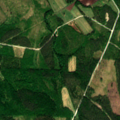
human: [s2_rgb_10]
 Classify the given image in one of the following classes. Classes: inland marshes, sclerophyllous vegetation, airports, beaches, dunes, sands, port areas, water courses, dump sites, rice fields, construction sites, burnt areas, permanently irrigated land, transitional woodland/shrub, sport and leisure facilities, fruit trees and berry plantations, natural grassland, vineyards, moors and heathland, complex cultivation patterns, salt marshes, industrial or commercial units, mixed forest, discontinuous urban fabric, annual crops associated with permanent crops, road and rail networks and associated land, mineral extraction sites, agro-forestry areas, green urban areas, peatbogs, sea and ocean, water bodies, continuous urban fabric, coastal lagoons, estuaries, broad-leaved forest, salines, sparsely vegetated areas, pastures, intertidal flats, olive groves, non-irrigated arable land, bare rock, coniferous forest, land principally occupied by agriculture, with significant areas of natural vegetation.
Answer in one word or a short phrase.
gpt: land principally occupied by agriculture, with significant areas of natural vegetation, broad-leaved forest, coniferous forest, mixed forest, transitional woodland/shrub